Field crop: maize
Growth stage: 2
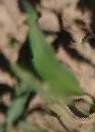
Species: maize